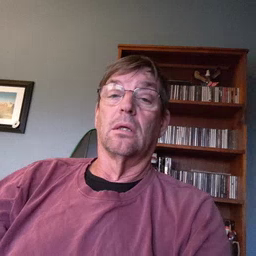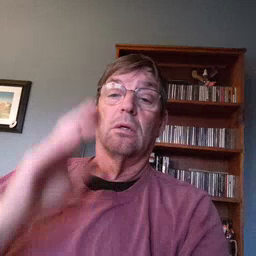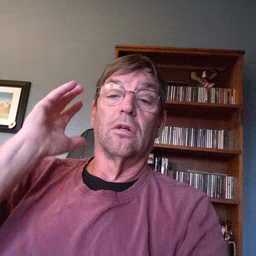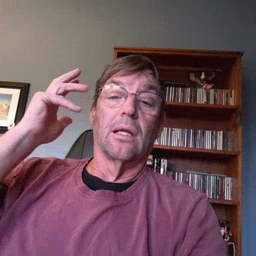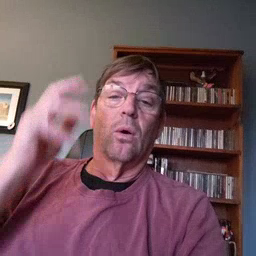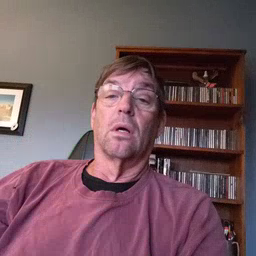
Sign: radio